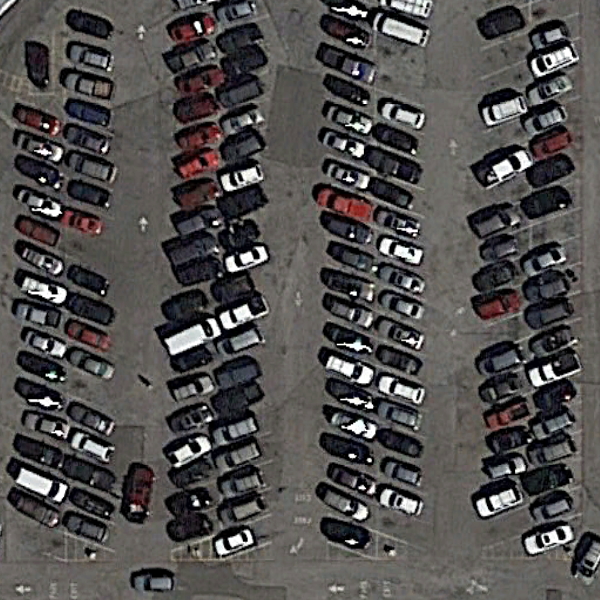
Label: Parking